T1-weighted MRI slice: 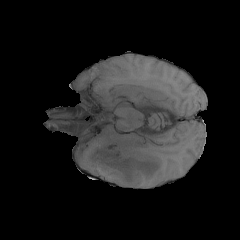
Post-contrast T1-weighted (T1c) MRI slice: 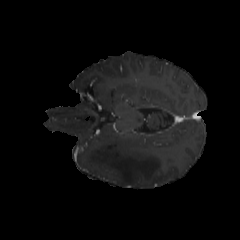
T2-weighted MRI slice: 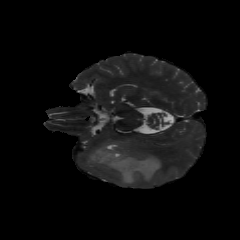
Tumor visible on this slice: yes